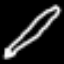
Label: pencil